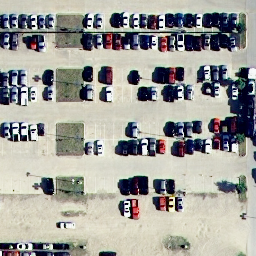
Label: parking lot